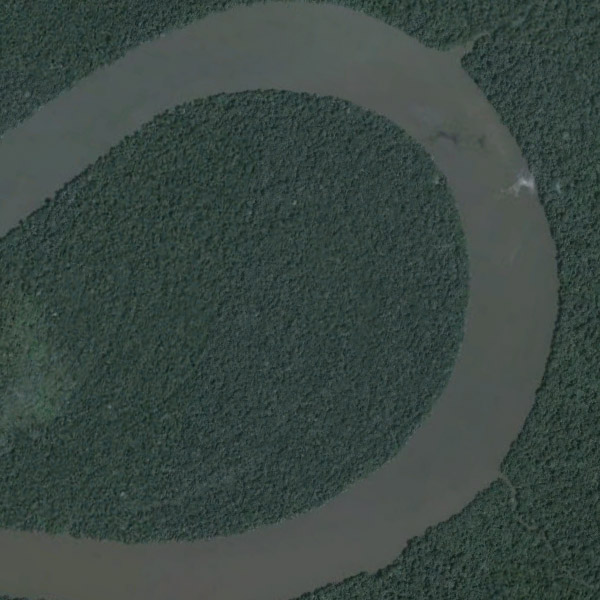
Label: River